Question: Need to do responsive design this part of the activity, but have many problems.
Firstly, can't put '@+id/bookstore_layoutTop' Layout with 'match_parent' value, because top parent 'relativelayout' expands it until the end of activity. This question entail more problems to align title and address texts.
This is my xml structure now.
How can I do it? Some idea? Thank you in advance.

'''
<RelativeLayout
android:layout_width="match_parent"
android:layout_height="wrap_content" >
<RelativeLayout
android:id="@+id/bookstore_bk_top"
android:layout_width="match_parent"
android:layout_height="wrap_content"
android:gravity="center_vertical" >
<ImageView
android:id="@+id/bookstore_tab_top"
android:layout_width="match_parent"
android:layout_height="wrap_content"
android:adjustViewBounds="true"
android:contentDescription="@string/image"
android:scaleType="fitXY"
android:src="@drawable/bookstore_tab_top" />
<LinearLayout
android:id="@+id/bookstore_layoutTop"
android:layout_width="match_parent"
android:layout_height="wrap_content"
android:layout_centerInParent="true"
android:layout_gravity="center"
android:orientation="horizontal" >
<ImageView
android:id="@+id/bookstore_imgLogo"
android:layout_width="match_parent"
android:layout_height="match_parent"
android:contentDescription="@string/image"
android:layout_weight="10"
android:scaleType="fitCenter"
android:src="@drawable/ic_launcher" />
<LinearLayout
android:id="@+id/bookstore_layoutTop"
android:layout_width="match_parent"
android:layout_height="wrap_content"
android:layout_gravity="center"
android:layout_weight="5"
android:orientation="horizontal" >
<LinearLayout
android:layout_width="match_parent"
android:layout_height="match_parent"
android:layout_gravity="center"
android:orientation="vertical"
android:paddingLeft="30dp"
android:paddingTop="32dp" >
<TextView
android:id="@+id/bookstore_txtName"
android:layout_width="match_parent"
android:layout_height="wrap_content"
android:text="NOMBRE DE LIBRERIA" />
<TextView
android:id="@+id/bookstore_txtAddress"
android:layout_width="match_parent"
android:layout_height="25sp"
android:layout_alignParentRight="true"
android:gravity="center_vertical|right"
android:text="Direccion de libreria muuuuuu muuuuuuuuy larga."
android:textSize="10dp" />
</LinearLayout>
</LinearLayout>
</LinearLayout>
</RelativeLayout>
</RelativeLayout>
'''
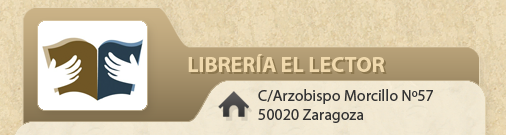
Answer: This is what I ended up with (I left the background black, since I didn't have the other pictures to complete the decoration):

This picture is relative to a 320*480 @ 160dpi (mdpi) display (for better
transfer speed).
Anyway, it scales well from ldpi up to hdpi (for higher resolutions, you better
prepare higher resolution graphics)
Please note that the image has been reduced to and put in
:
I also prepared the "home icon" and the bookstore logo as 240 dpi pictures in
the same folder
This is my xml:
'''
<RelativeLayout
xmlns:android="http://schemas.android.com/apk/res/android"
android:layout_width="match_parent"
android:layout_height="match_parent"
android:background="#000"
>
<RelativeLayout
android:id="@+id/bookstore_bk_top"
android:layout_width="match_parent"
android:layout_height="wrap_content"
android:layout_alignParentTop="true"
>
<ImageView
android:layout_width="match_parent"
android:layout_height="wrap_content"
android:layout_alignParentTop="true"
android:src="@drawable/bookstore_tab_top"
/>
<RelativeLayout
android:layout_width="wrap_content"
android:layout_height="wrap_content"
android:layout_centerInParent="true"
android:layout_marginLeft="28dp"
android:layout_marginRight="28dp"
>
<ImageView
android:id="@+id/imgLogo"
android:layout_width="58dp"
android:layout_height="58dp"
android:layout_centerVertical="true"
android:src="@drawable/bookstore_logo"
/>
<TextView
android:id="@+id/bookstore_txtName"
android:layout_width="wrap_content"
android:layout_height="wrap_content"
android:layout_alignParentRight="true"
android:layout_centerVertical="true"
android:text="NOMBRE DE LIBRERIA"
android:textColor="#f9daac"
android:textSize="14dp"
android:textStyle="bold"
android:shadowColor="#000"
android:shadowDx="2"
android:shadowDy="2"
android:shadowRadius="2"
/>
</RelativeLayout>
</RelativeLayout>
<LinearLayout
android:layout_width="fill_parent"
android:layout_height="wrap_content"
android:layout_alignBottom="@id/bookstore_bk_top"
android:paddingTop="4dp"
>
<TextView
android:id="@+id/spacer_left"
android:layout_width="0dp"
android:layout_weight="0.8"
android:layout_height="wrap_content"
/>
<TextView
android:id="@+id/bookstore_txtAddress"
android:layout_width="0dp"
android:layout_weight="1.2"
android:layout_height="wrap_content"
android:padding="8dp"
android:drawableLeft="@drawable/bookstore_home"
android:drawablePadding="8dp"
android:gravity="bottom|left"
android:lines="2"
android:text="C/Arzobispo Morcillo Ndeg27
50020 Zaragoza"
android:textSize="10dp"
/>
</LinearLayout>
</RelativeLayout>
'''
Hope it helped. In case, accepting my answer and upvoting would be appreciated ;)